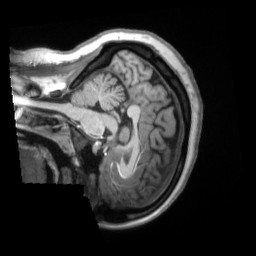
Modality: T1w
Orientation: sagittal
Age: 35
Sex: female
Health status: ill
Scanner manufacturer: siemens
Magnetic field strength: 3 T
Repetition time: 2.2 s
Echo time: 0.00157 s